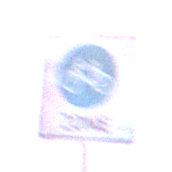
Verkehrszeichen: BeginnFahrradzone
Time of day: Dawn
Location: Outdoor (RoadRail)
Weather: Clear
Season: NotSpecified
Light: Natural